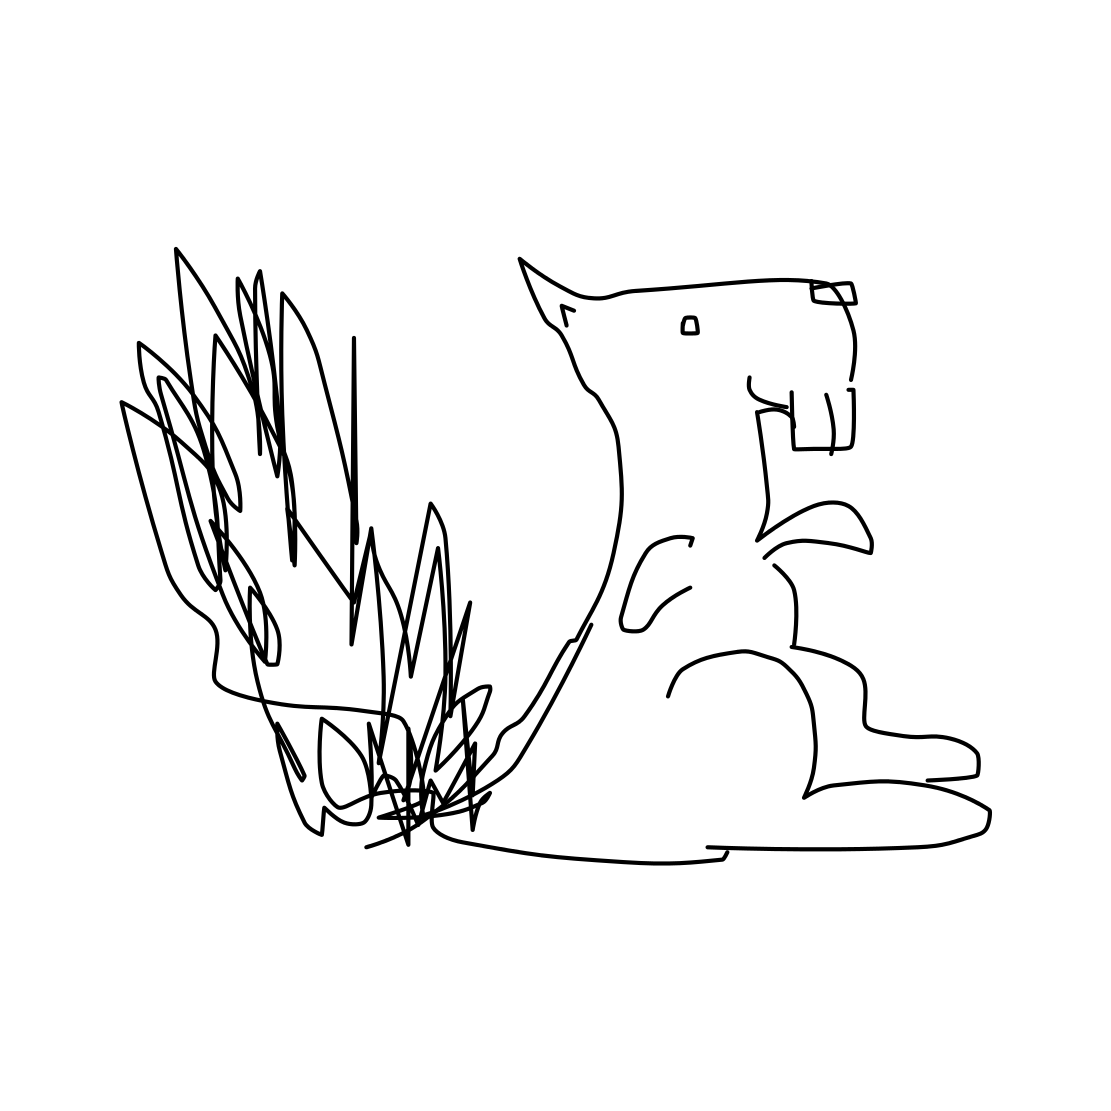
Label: squirrel